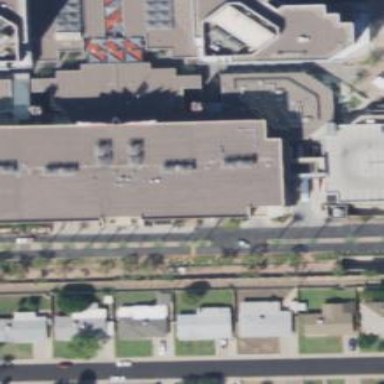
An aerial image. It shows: Cinema building.